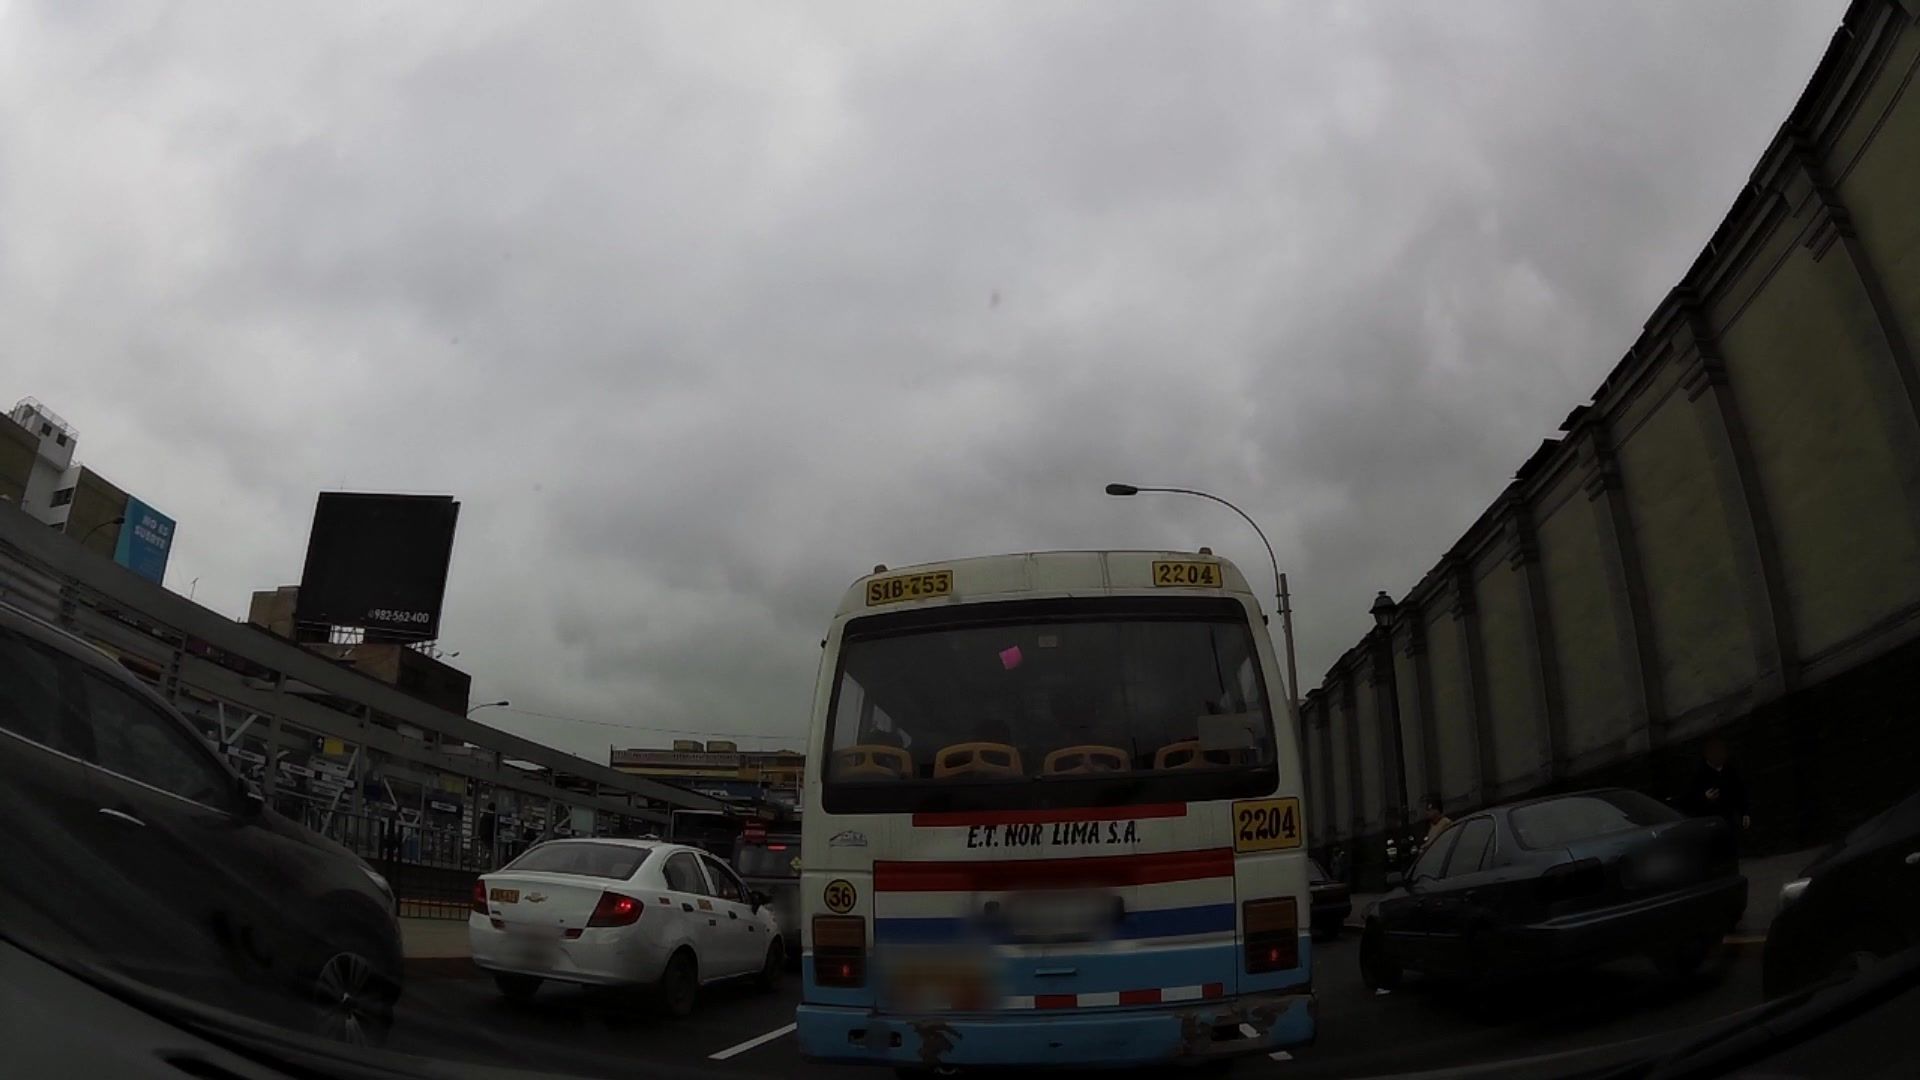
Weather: cloudy
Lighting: day
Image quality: good
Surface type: driving surface
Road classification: footway, bus_stop
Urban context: urban centre
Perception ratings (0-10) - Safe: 0.66, Lively: 1.44, Beautiful: 6.74, Boring: 3.17, Depressing: 9.3, Wealthy: 2.95